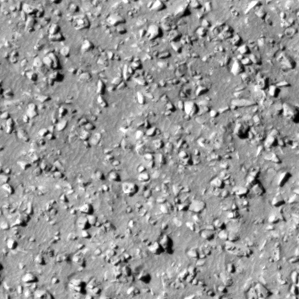
Label: non_frost